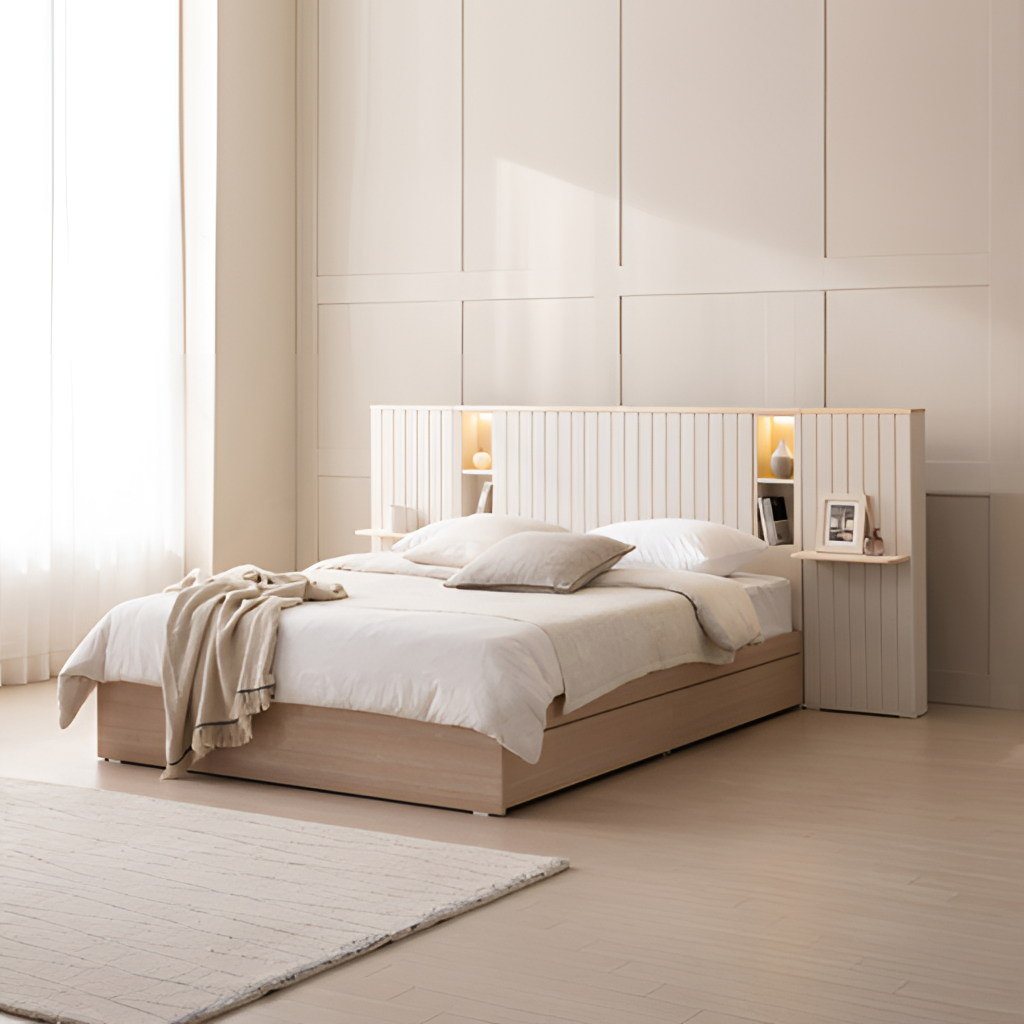
bedroom, cream wood bed, panel wallpaper, with solid pattern, wood flooring, with plank pattern, minimalist